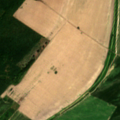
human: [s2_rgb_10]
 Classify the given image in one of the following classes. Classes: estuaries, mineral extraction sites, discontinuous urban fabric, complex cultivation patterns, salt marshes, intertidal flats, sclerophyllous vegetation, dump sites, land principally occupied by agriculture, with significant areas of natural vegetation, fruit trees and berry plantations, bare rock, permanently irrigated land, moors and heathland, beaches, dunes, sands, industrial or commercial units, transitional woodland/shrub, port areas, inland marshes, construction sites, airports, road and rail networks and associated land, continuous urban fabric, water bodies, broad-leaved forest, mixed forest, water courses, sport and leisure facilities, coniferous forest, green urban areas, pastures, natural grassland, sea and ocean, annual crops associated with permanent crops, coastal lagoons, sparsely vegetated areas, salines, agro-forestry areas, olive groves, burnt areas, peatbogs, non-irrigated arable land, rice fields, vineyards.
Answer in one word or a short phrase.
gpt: industrial or commercial units, non-irrigated arable land, broad-leaved forest